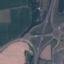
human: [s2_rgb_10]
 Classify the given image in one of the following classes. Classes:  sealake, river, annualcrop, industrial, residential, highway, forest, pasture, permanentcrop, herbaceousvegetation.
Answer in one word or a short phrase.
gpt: Highway